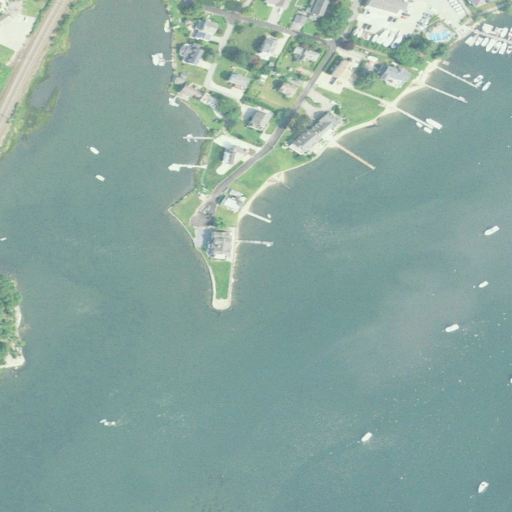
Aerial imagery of cape in Connecticut named Spence Point containing open water, herbaceous wetlands, medium intensity development, high intensity development, and low intensity development